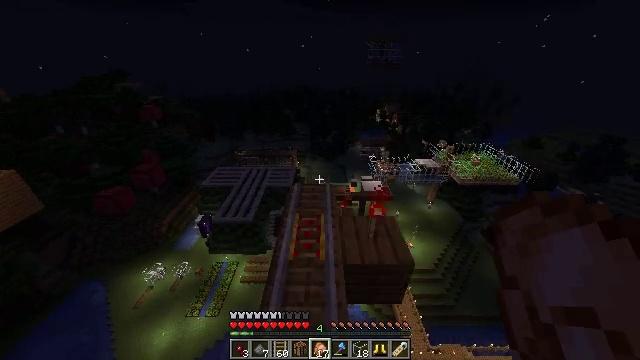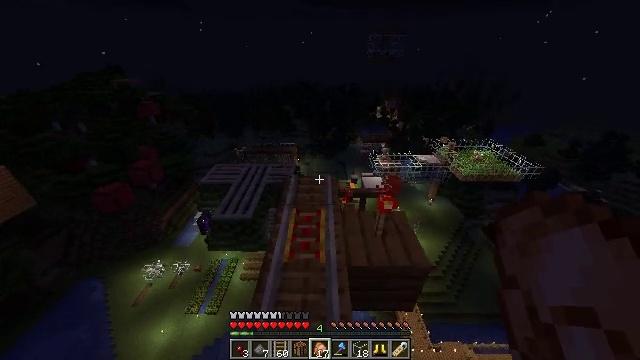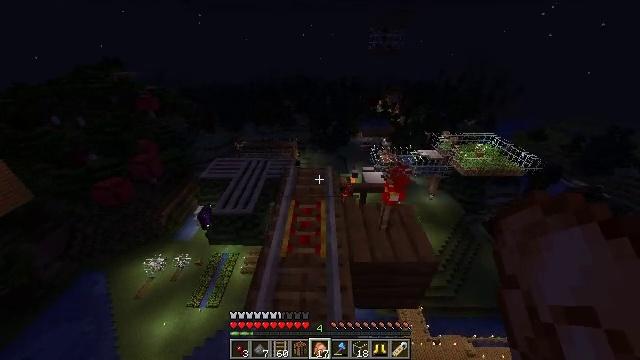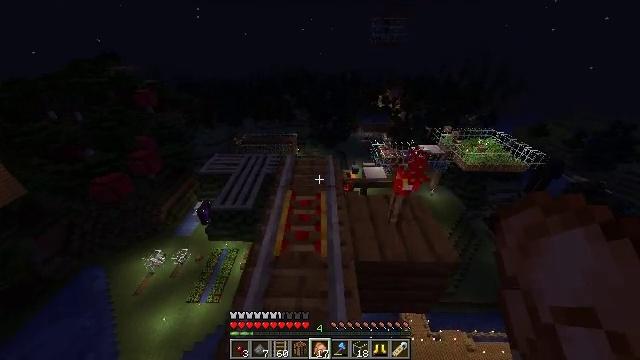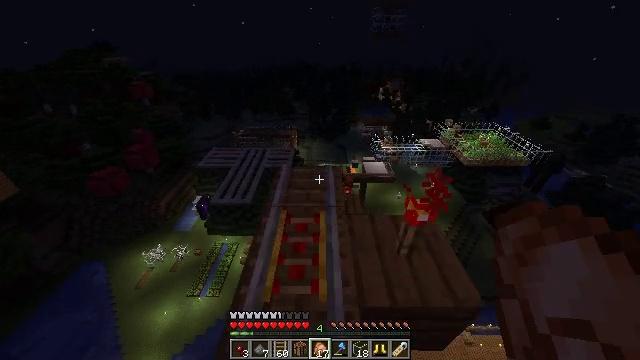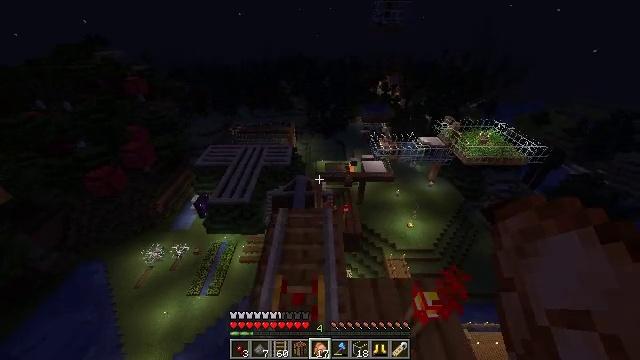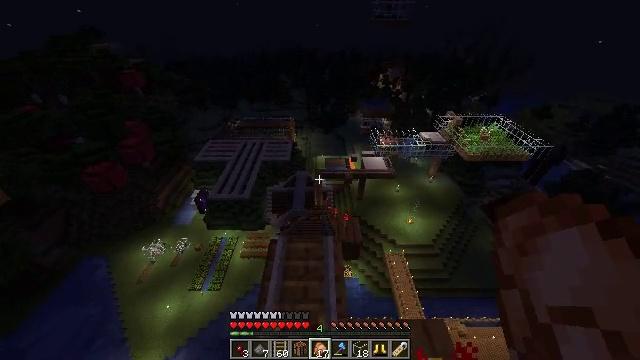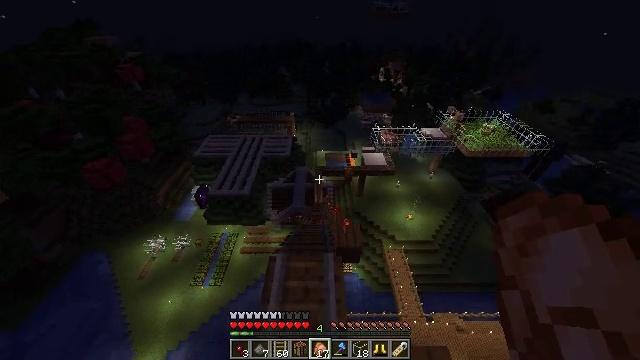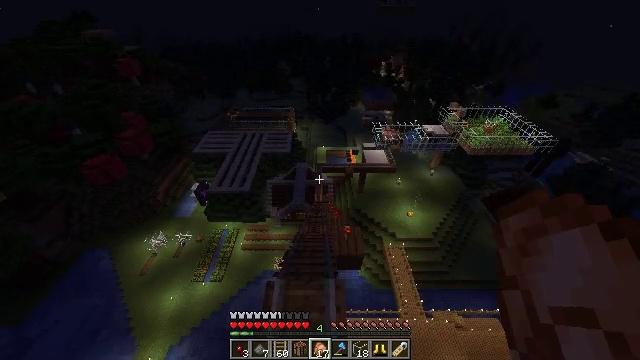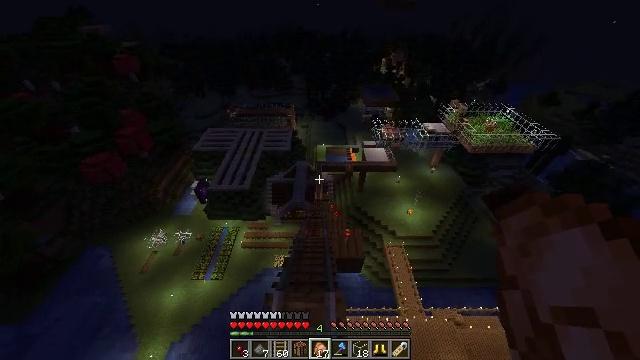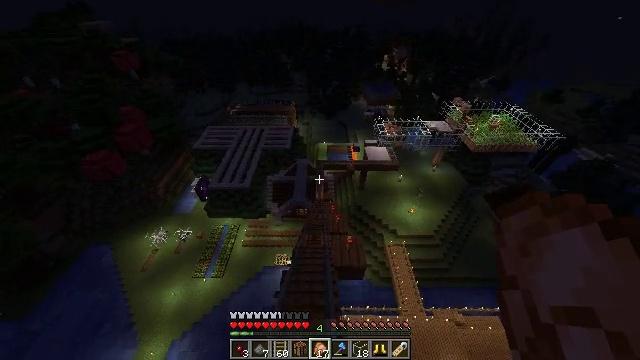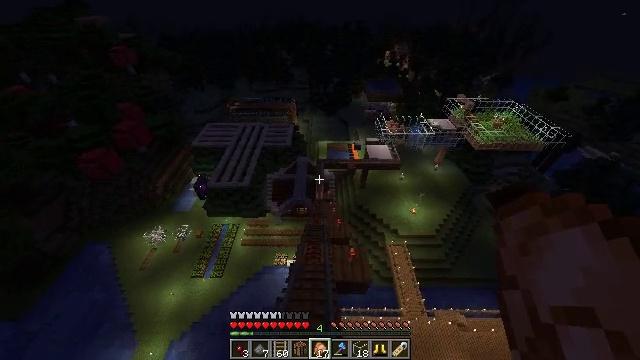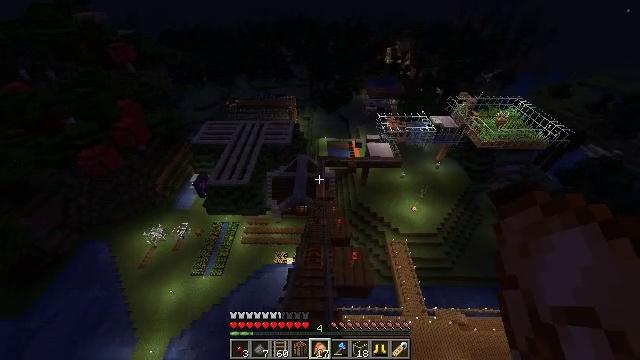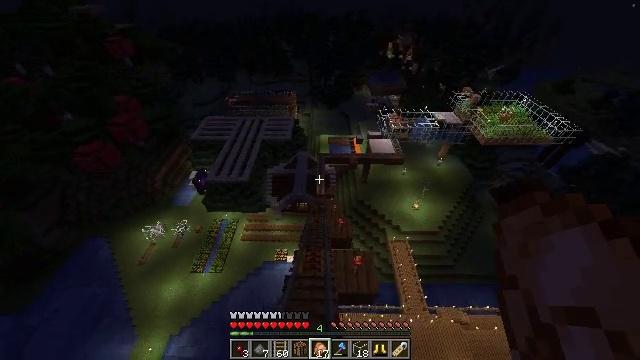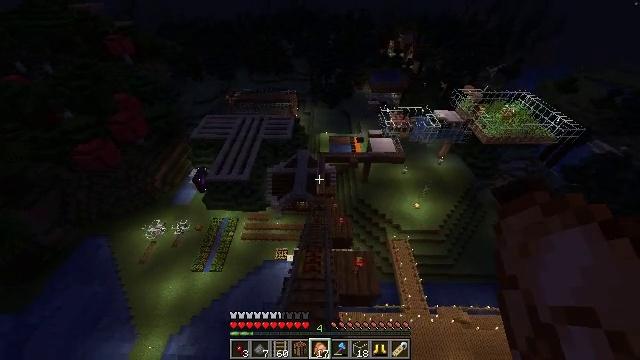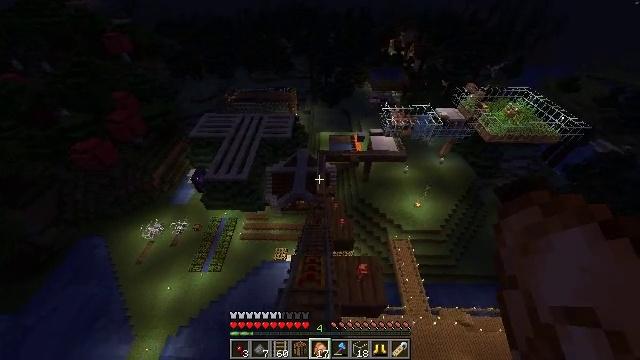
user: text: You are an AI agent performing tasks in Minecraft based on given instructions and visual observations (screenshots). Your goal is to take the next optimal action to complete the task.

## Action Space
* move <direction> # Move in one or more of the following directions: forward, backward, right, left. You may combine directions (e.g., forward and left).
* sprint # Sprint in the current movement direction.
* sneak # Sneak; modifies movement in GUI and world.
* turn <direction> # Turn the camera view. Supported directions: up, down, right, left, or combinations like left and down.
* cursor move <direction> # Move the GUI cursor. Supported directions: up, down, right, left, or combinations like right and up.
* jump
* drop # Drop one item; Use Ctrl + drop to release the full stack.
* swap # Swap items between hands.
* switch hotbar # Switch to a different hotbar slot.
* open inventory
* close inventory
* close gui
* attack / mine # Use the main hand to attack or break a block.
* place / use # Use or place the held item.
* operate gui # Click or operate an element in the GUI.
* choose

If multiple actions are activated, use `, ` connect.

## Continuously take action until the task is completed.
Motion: motion action
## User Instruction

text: Shatter the glass to collect it.
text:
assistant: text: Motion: move forward, jump
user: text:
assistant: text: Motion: move forward, sprint, turn down, jump
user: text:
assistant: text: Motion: move forward, sprint, turn down, jump
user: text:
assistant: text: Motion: move forward, sprint, turn down, jump
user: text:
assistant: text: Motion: move forward, sprint, turn down, jump
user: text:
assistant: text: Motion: move forward, turn down, jump
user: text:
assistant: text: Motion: move forward, turn down, jump
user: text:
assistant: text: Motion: move forward, turn down, jump
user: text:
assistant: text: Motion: move forward, jump
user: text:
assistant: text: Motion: move forward
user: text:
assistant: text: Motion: move forward
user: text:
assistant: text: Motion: move forward
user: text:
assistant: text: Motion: move forward
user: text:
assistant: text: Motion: move forward, sprint
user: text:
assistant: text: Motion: move forward, sprint
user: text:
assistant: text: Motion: move forward, sprint
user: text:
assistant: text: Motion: move forward, sprint
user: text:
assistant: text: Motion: move forward
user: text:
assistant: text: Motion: move forward
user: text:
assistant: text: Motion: move forward
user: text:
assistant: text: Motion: move forward, sprint
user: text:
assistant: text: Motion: move forward, sprint
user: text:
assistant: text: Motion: move forward, sprint
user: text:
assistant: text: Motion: move forward, sprint
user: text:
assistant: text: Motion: move forward
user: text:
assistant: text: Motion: move forward
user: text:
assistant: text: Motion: move forward, sprint
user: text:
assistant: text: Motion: move forward, sprint
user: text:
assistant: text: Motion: move forward, sprint
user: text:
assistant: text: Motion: move forward, sprint